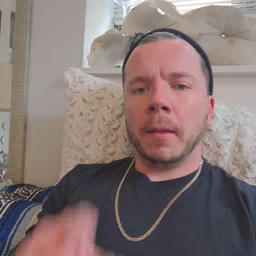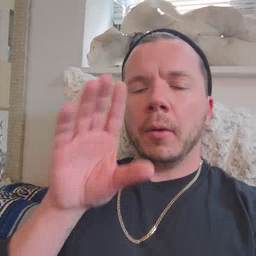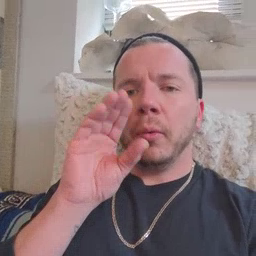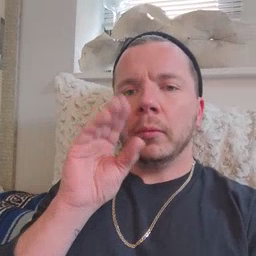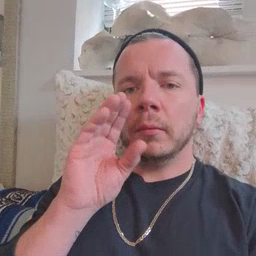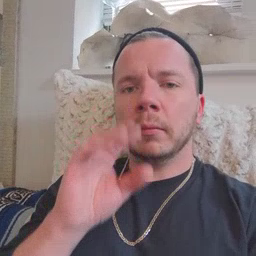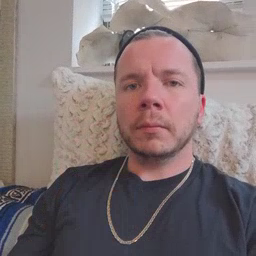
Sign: goose